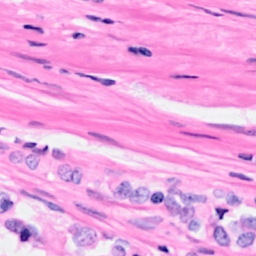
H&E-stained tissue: Breast